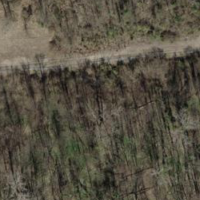
EUNIS habitat code: 41
Species observed at this site:
Diospyros lotus